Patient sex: M
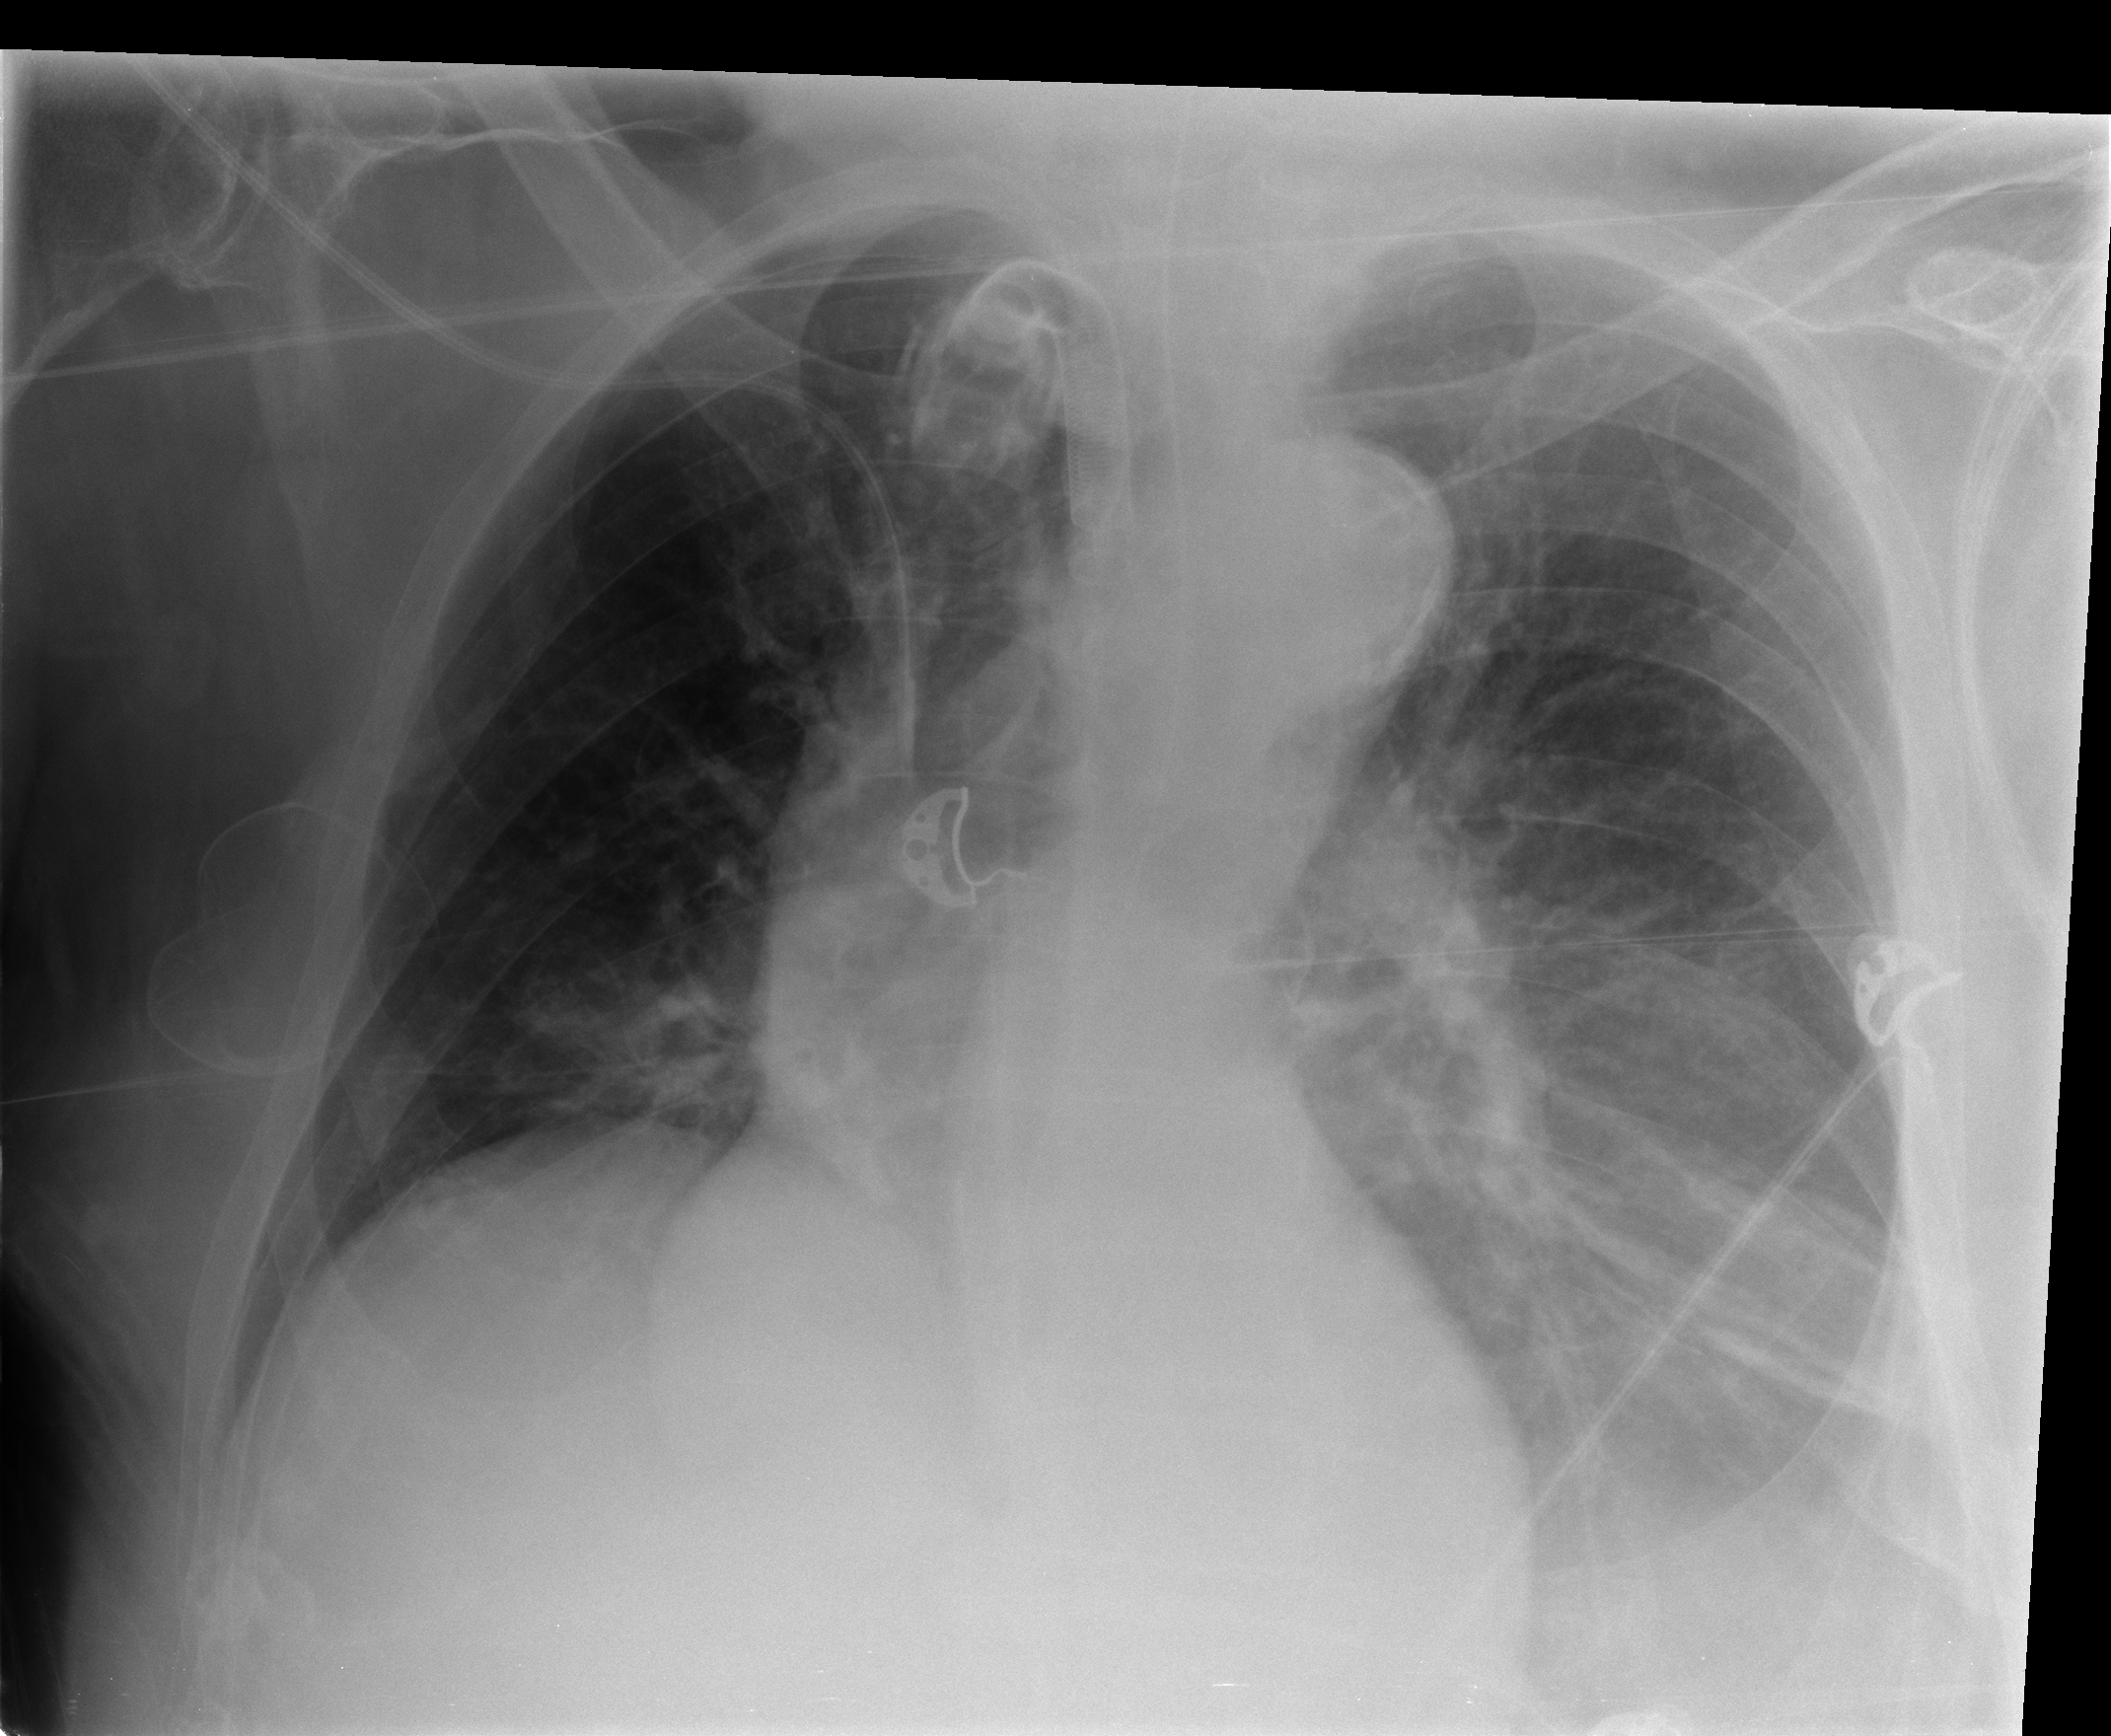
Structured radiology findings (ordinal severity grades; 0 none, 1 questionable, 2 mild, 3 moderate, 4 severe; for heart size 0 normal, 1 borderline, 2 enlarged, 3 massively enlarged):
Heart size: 0
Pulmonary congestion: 2
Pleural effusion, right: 0
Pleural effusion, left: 2
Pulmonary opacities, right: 0
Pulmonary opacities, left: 0
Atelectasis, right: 0
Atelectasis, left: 2